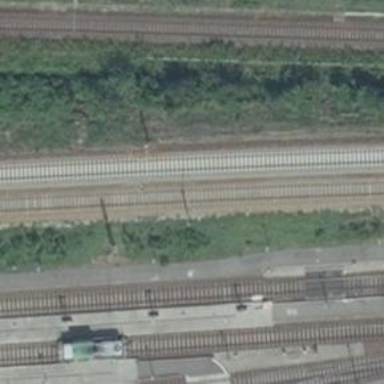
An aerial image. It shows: Railway track with contact lines for electrification.